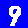
Digit: 9